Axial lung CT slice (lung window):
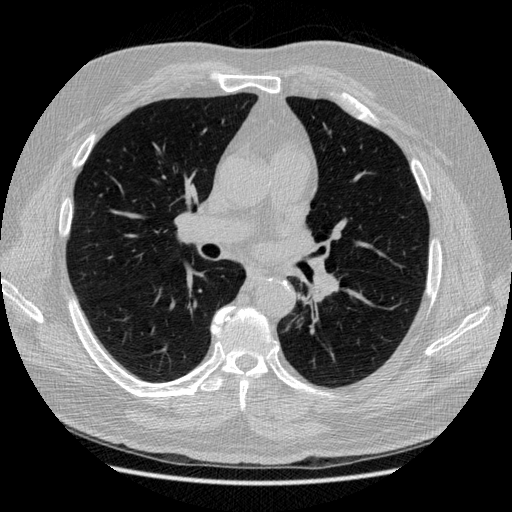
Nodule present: no